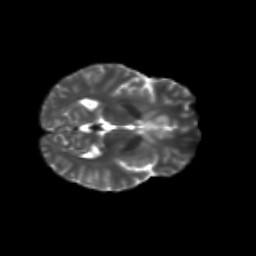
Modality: T2w
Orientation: axial
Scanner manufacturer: siemens
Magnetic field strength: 3 T
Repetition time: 9.2 s
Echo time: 0.084 s